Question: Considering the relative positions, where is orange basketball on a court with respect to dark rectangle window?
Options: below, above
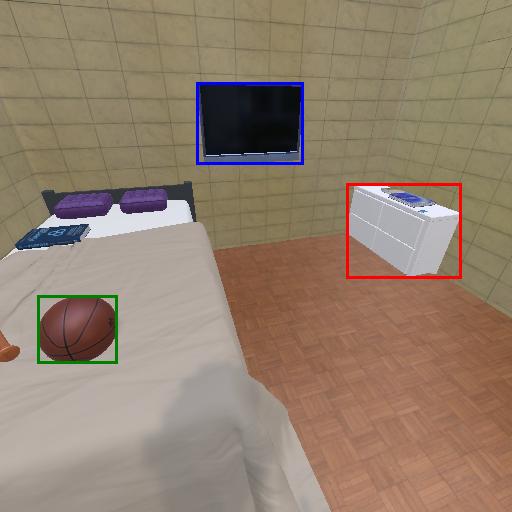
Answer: below